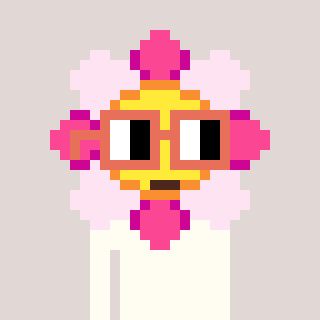
a pixel art character with square orange glasses, a flower-shaped head and a teal-colored body on a warm background